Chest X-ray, AP view. Patient: 17 years old, sex F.
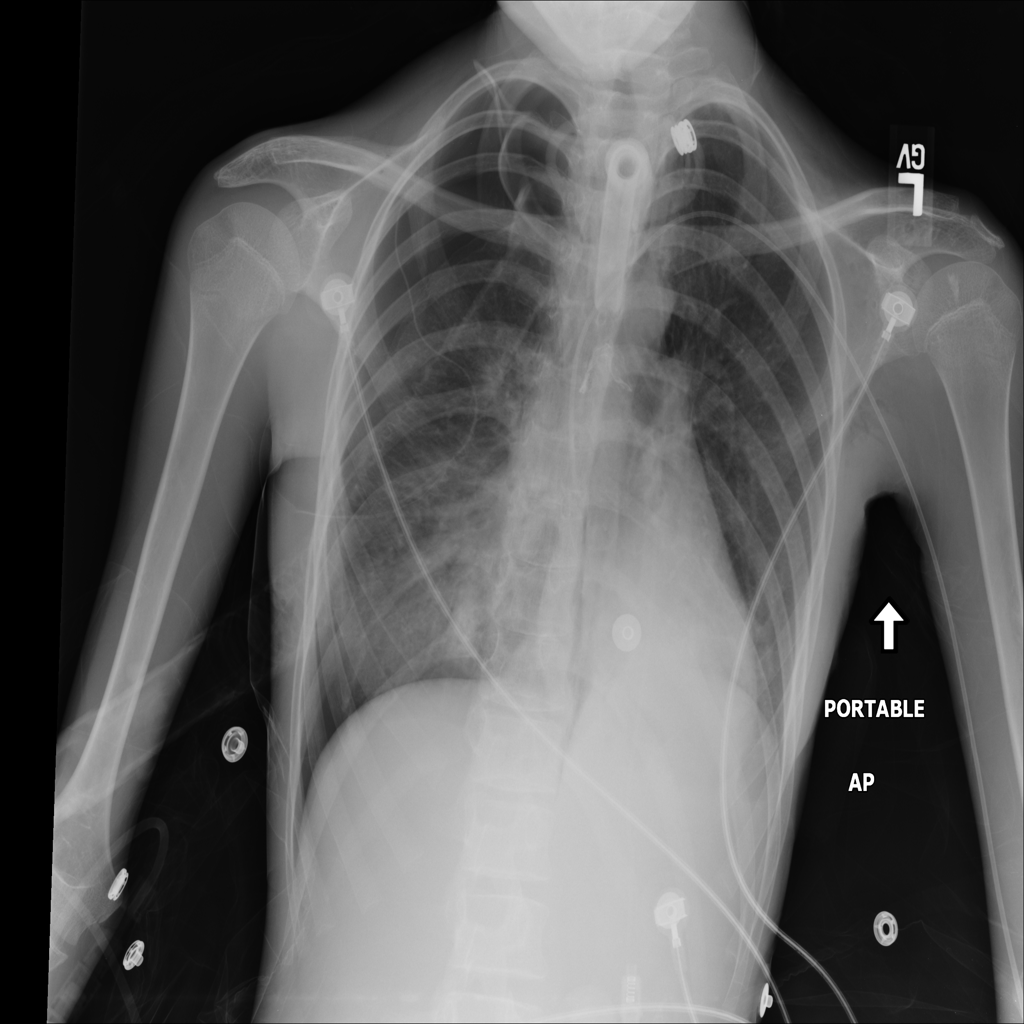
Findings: Atelectasis, Pneumothorax